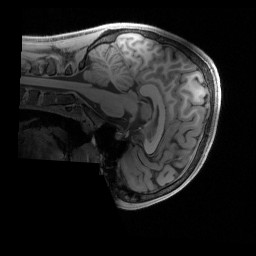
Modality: T1w
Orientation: sagittal